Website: lowes
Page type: account-selection
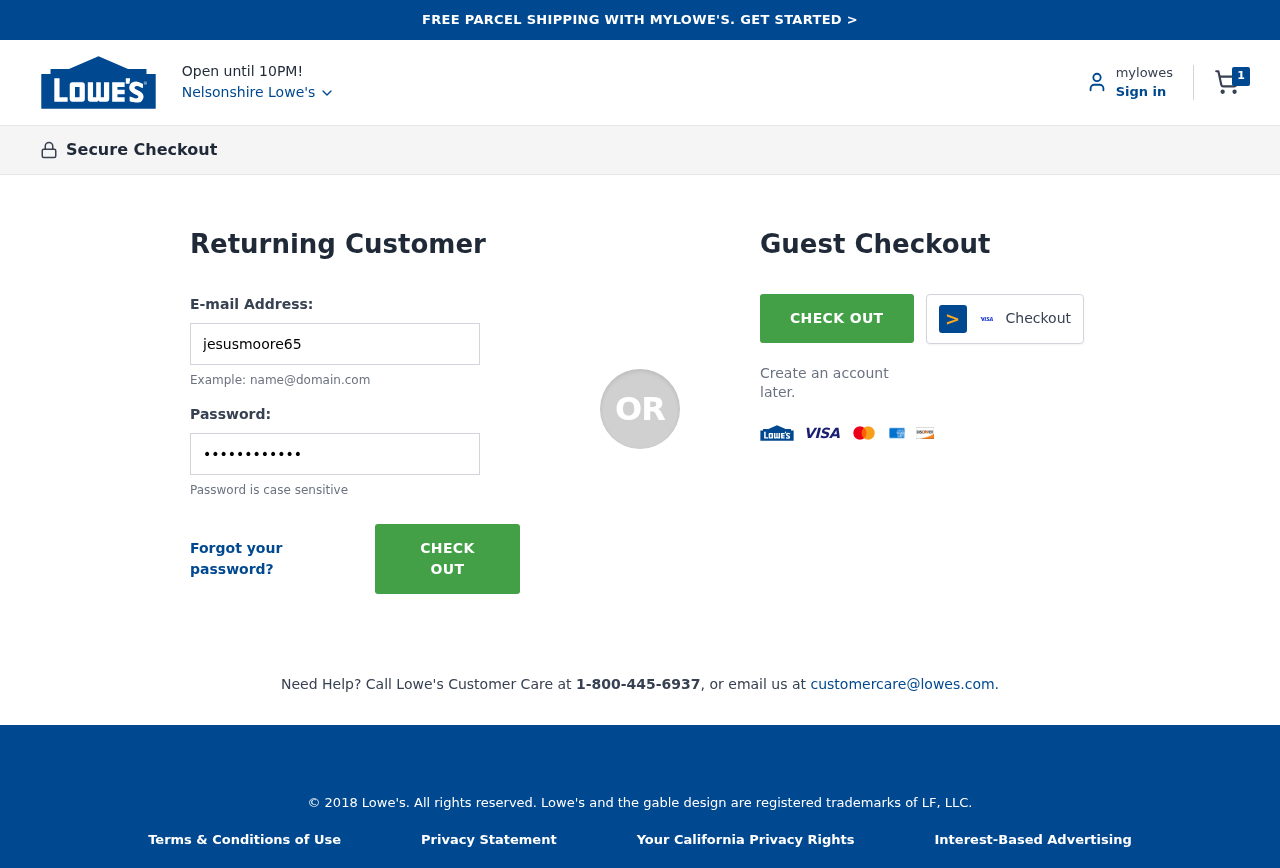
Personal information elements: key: PII_CITY
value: Nelsonshire Lowe's
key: PII_LOGIN_USERNAME
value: jesusmoore65
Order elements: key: ORDER_NUM_ITEMS
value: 1